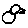
Label: bird